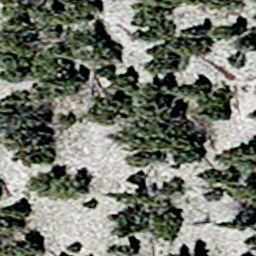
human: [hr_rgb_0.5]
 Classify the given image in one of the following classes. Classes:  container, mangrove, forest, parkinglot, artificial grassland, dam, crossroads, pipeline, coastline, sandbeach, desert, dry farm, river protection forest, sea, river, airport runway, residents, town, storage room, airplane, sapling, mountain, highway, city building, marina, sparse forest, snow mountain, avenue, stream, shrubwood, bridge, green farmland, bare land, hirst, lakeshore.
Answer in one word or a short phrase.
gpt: sparse forest